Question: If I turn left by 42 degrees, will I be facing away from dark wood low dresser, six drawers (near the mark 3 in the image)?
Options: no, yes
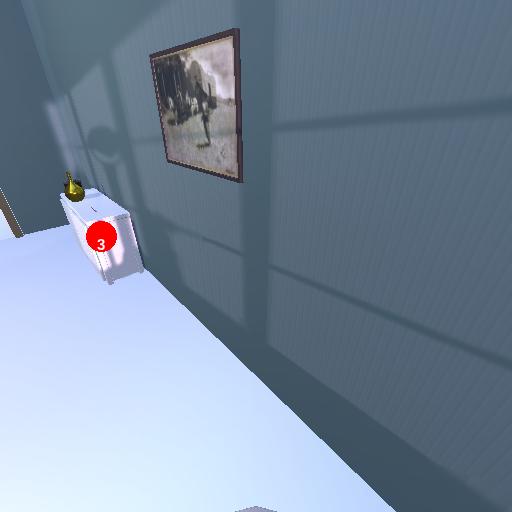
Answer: no